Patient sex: M
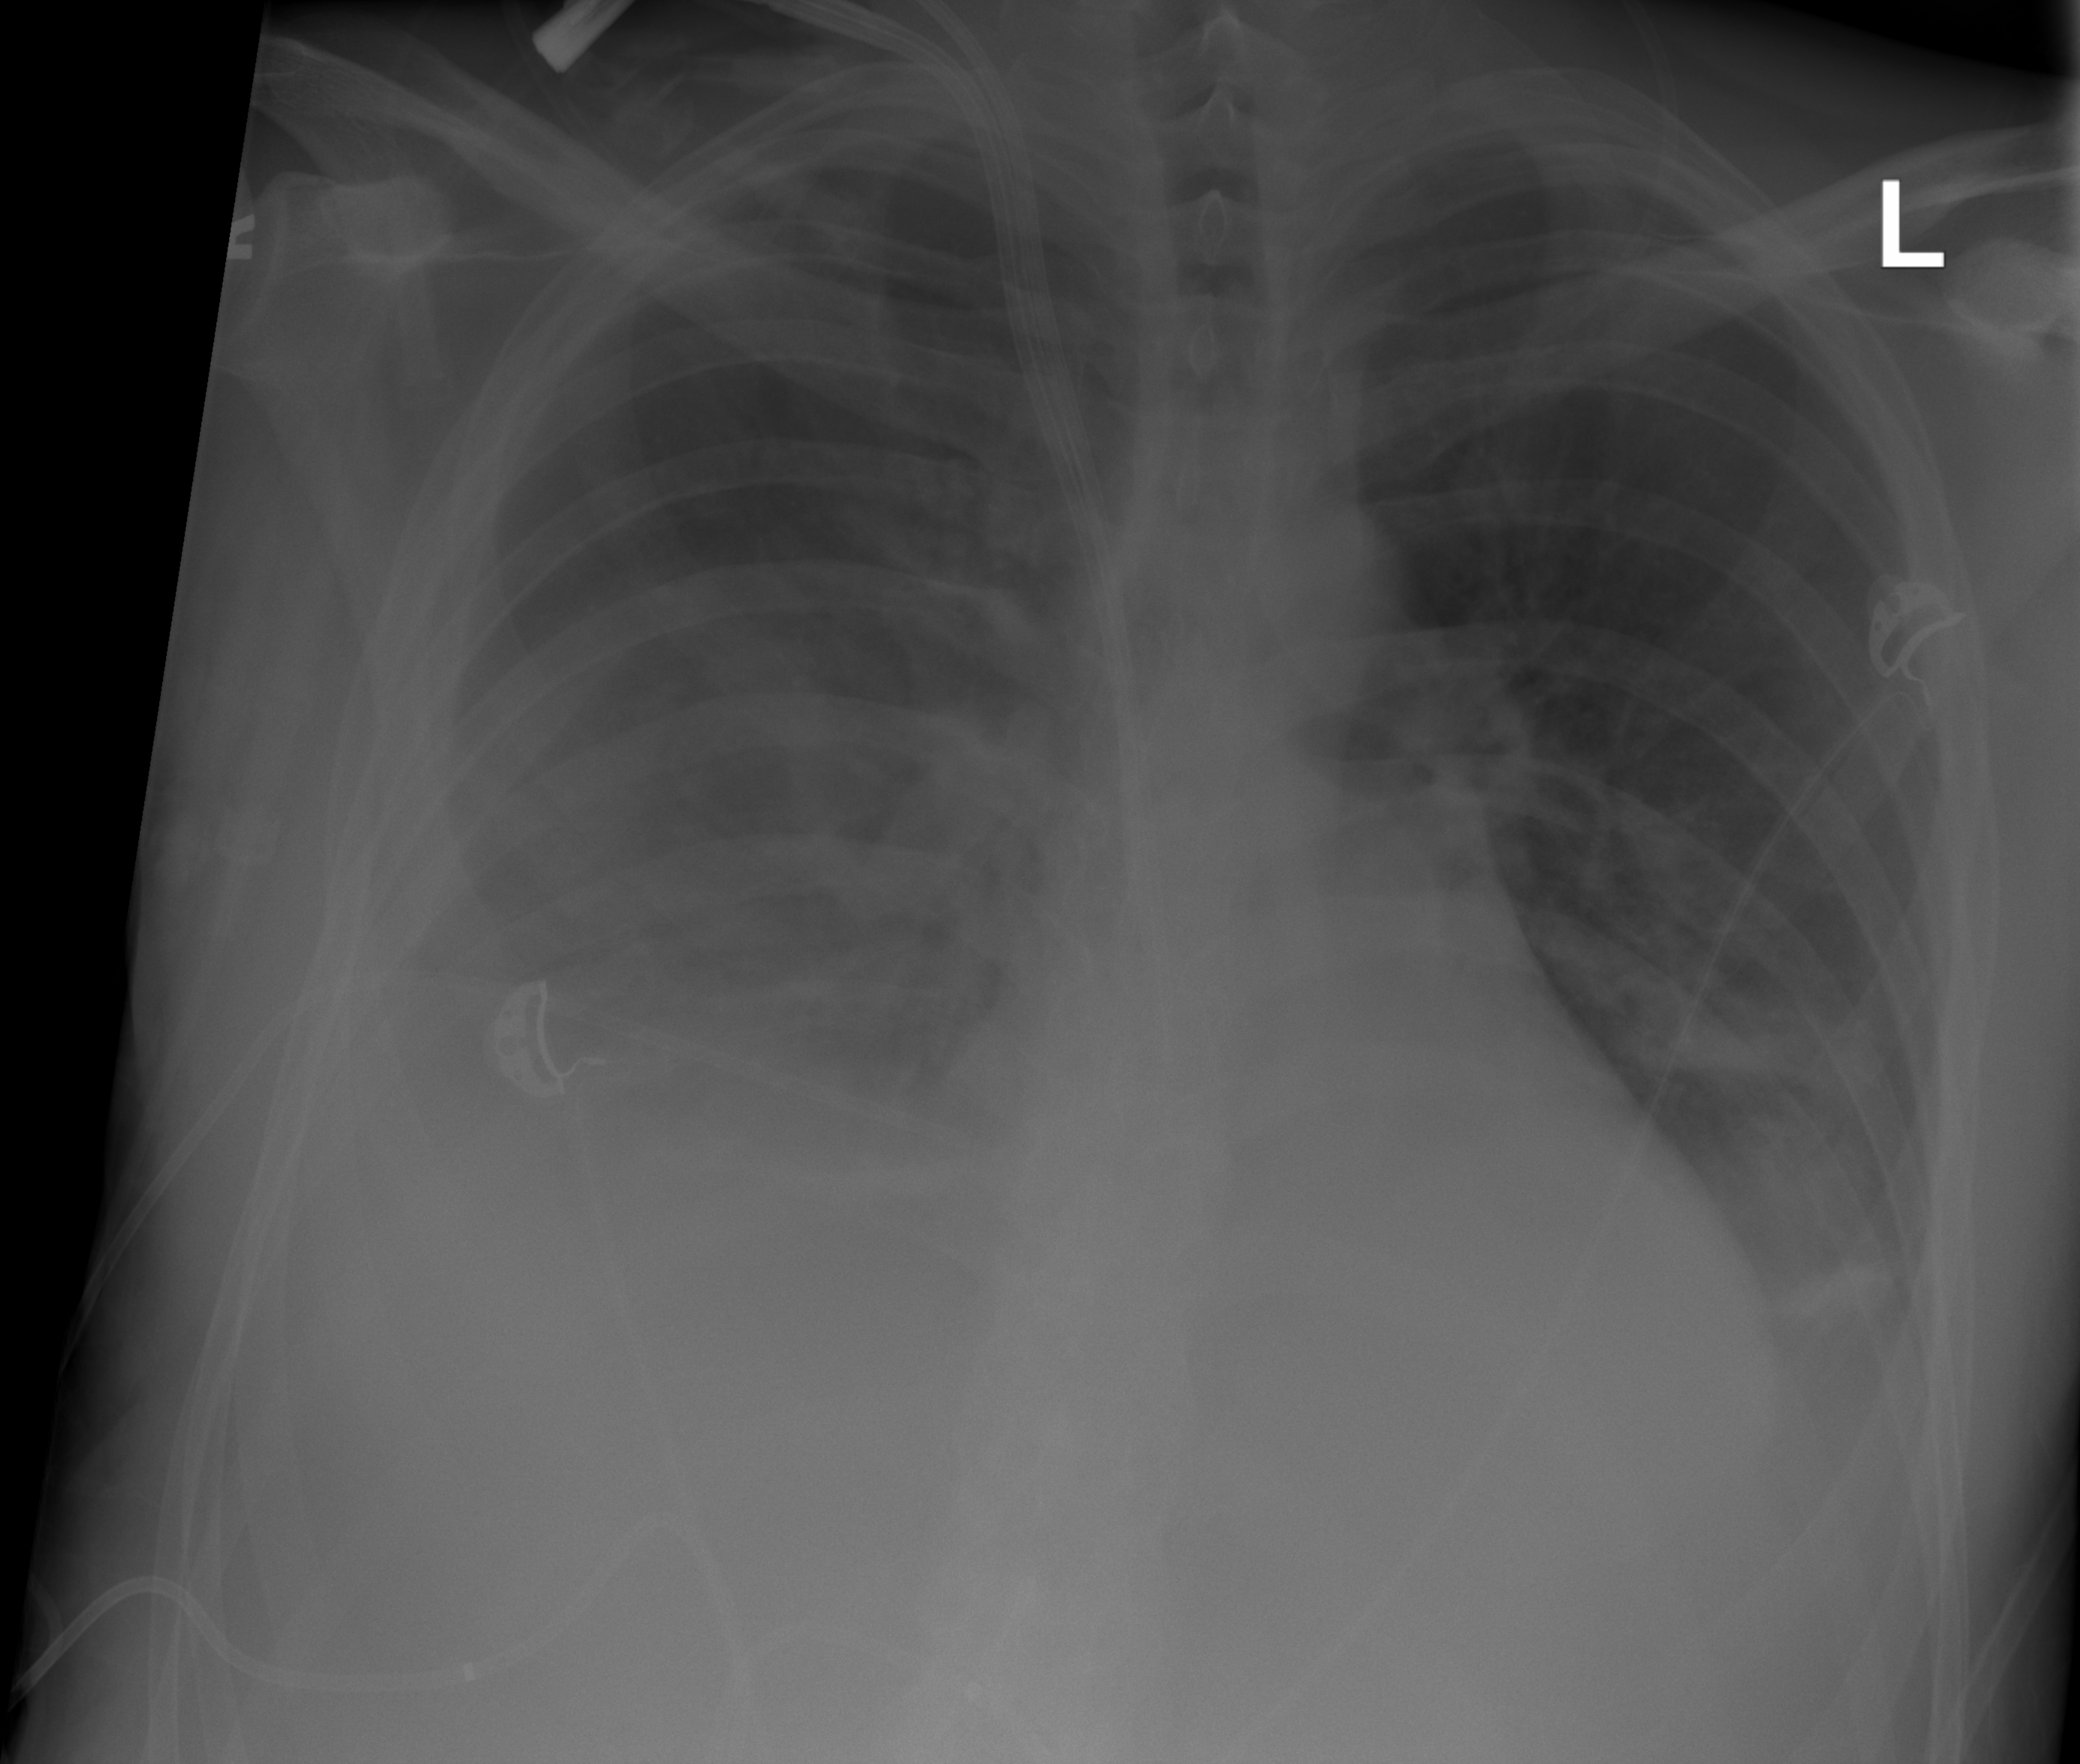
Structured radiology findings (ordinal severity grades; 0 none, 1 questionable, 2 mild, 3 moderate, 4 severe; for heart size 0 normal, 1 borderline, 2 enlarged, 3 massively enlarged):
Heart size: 1
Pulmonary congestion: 0
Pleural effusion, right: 2
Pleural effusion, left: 2
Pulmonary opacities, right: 2
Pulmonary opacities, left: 2
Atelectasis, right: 2
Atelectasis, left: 2